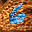
Label: 6